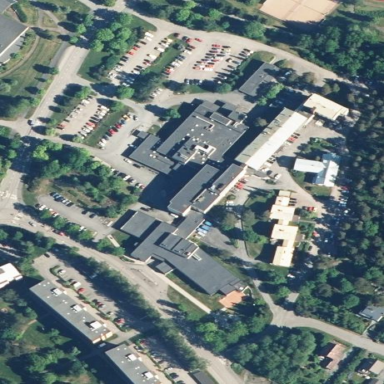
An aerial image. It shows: Healthcare facility identified as hospital.